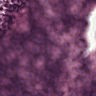
Metastatic tissue present: no